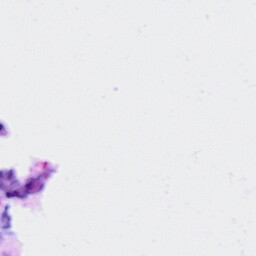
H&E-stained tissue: Ovarian